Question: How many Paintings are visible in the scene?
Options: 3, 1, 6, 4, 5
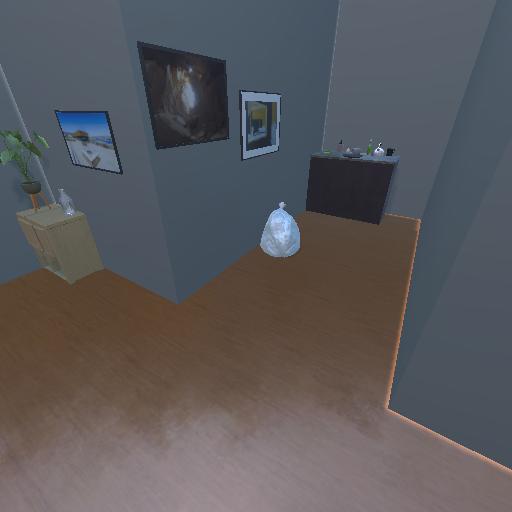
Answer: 3